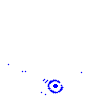
Particle: pion